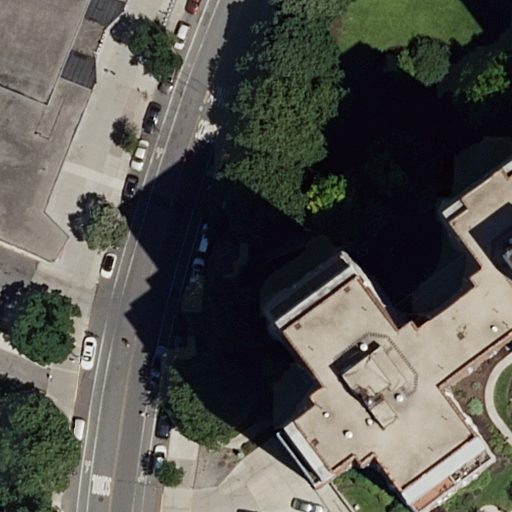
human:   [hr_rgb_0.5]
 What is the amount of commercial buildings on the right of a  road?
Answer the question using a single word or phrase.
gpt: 0

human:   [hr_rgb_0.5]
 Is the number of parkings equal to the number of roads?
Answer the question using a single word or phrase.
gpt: no

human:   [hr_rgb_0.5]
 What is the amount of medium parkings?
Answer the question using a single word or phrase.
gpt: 1

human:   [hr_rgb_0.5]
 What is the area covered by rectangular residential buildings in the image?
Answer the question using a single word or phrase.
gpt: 1473m2

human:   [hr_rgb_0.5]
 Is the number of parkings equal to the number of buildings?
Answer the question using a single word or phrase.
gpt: no

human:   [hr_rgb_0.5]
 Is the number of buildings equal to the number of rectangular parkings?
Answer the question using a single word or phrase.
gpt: no

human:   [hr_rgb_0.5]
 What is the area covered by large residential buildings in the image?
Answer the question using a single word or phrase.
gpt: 1472m2

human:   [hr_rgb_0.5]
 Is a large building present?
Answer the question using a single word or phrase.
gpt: yes

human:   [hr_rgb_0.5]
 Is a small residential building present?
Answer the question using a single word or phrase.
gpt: yes

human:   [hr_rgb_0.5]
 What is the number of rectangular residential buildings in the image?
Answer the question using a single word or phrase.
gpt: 2

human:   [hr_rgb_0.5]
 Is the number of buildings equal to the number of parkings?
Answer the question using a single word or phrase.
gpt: no

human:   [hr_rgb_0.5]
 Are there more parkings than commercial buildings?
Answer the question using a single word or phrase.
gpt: yes

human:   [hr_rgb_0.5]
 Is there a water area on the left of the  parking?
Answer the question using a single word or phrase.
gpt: no

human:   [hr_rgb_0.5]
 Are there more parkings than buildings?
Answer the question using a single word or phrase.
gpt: no

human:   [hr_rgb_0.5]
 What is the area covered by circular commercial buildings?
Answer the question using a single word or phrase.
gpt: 0m2

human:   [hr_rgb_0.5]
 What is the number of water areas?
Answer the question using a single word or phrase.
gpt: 0

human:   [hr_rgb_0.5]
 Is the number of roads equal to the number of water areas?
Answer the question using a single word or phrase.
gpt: no

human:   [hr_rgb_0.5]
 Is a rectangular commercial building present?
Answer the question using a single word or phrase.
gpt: no

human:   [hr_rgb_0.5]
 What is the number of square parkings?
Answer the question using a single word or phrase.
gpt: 0

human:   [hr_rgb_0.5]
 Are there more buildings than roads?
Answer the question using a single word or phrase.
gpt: no

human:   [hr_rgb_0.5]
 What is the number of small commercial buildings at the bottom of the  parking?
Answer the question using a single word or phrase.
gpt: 0

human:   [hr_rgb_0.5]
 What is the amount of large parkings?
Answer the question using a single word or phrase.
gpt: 0

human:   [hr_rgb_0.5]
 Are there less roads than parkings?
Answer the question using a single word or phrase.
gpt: no

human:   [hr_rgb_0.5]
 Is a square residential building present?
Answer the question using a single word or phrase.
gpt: no

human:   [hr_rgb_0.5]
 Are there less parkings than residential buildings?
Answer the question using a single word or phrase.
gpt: yes

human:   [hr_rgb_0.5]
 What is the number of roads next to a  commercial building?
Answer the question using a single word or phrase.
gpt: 0

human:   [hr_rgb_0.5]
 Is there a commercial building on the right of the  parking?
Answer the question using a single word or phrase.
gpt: no

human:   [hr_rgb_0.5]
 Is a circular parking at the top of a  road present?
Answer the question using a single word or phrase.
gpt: no

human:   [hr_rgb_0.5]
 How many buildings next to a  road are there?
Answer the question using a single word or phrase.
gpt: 2

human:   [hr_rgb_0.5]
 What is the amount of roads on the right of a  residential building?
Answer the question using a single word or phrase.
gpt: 3

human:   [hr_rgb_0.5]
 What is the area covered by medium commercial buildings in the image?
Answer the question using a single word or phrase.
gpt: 0m2

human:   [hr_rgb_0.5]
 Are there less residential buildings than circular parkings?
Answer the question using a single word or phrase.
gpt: no

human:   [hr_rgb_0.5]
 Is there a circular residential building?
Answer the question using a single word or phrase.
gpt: no

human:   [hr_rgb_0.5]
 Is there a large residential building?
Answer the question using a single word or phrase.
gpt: yes

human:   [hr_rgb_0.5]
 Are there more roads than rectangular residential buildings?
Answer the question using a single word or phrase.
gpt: yes

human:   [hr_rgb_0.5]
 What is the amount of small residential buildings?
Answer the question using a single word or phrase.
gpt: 1